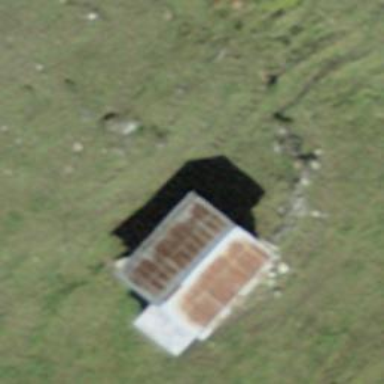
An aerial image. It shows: Rural barn.